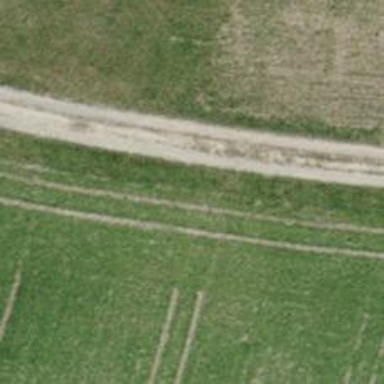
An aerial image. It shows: Compacted grade3 track used for agricultural vehicles.